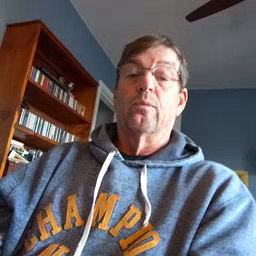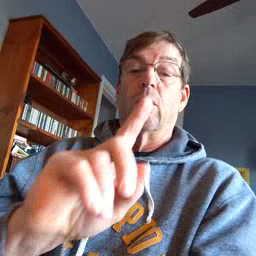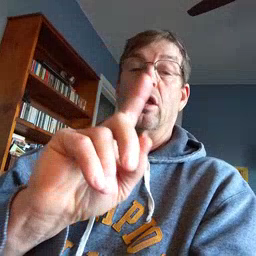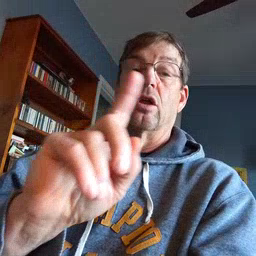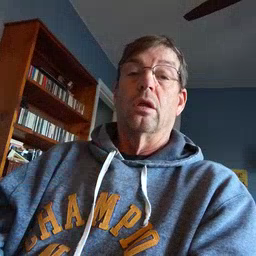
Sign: where